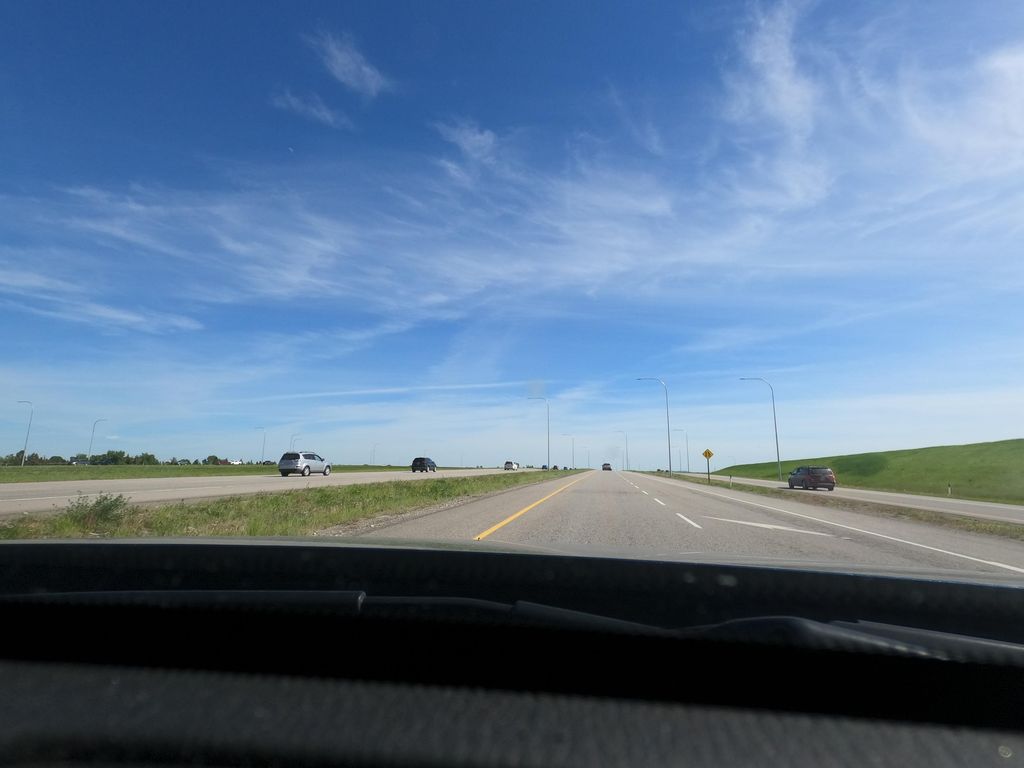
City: calgary